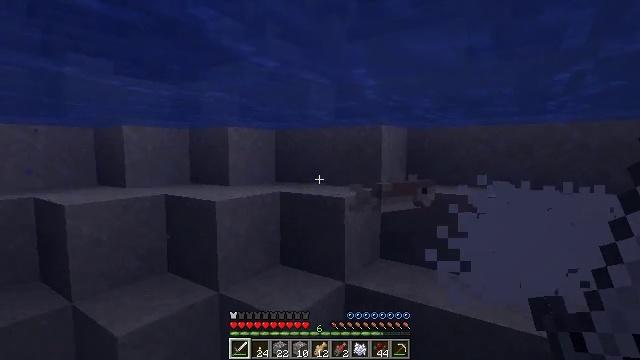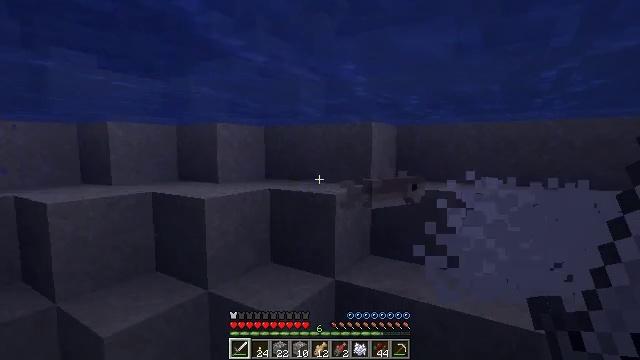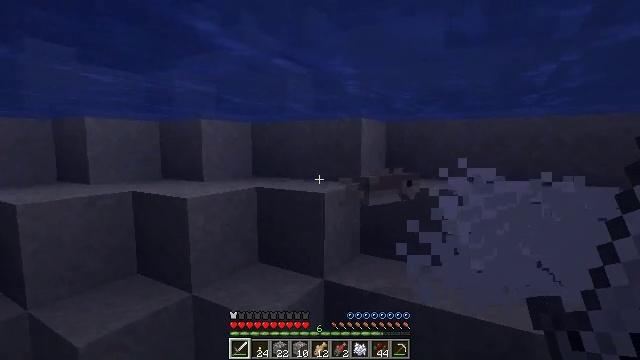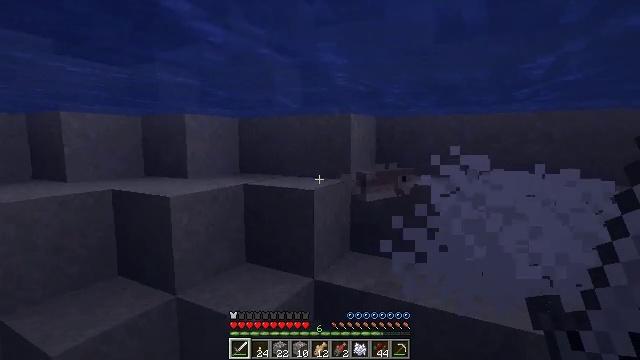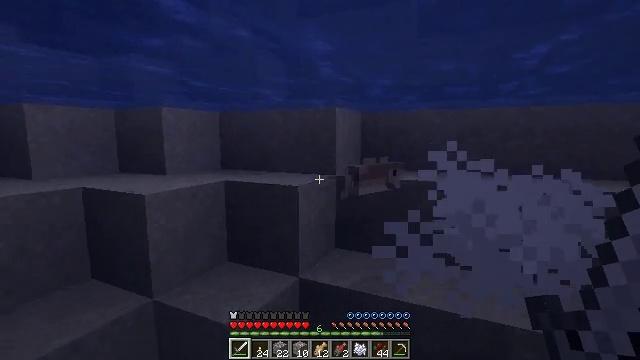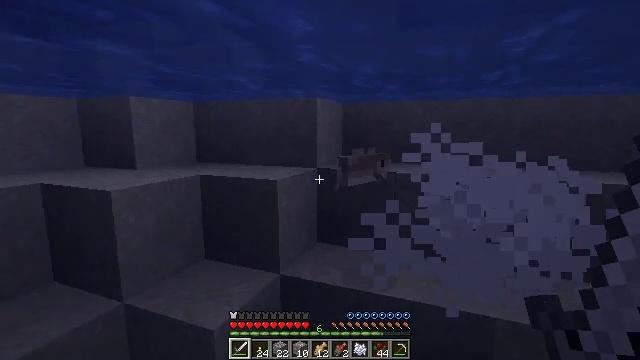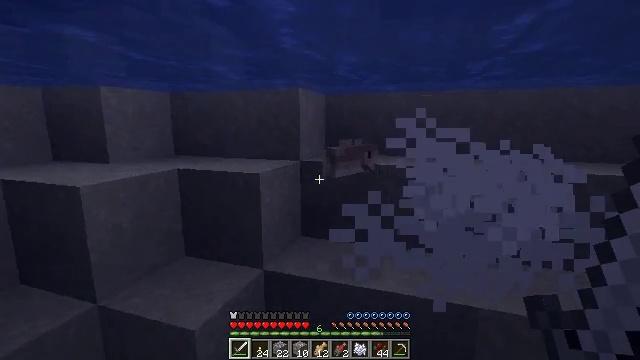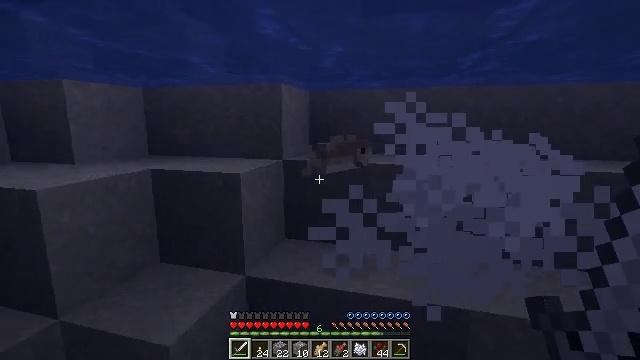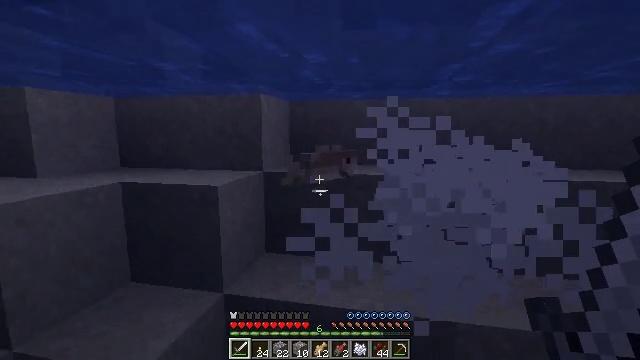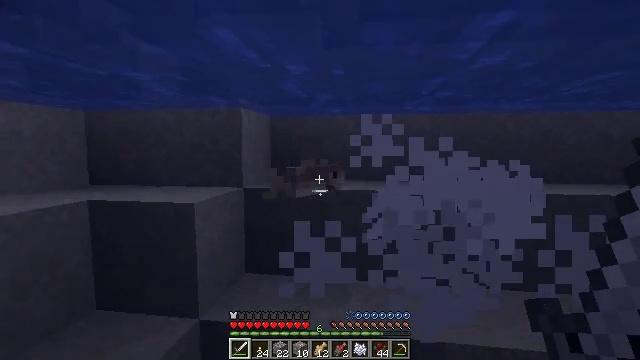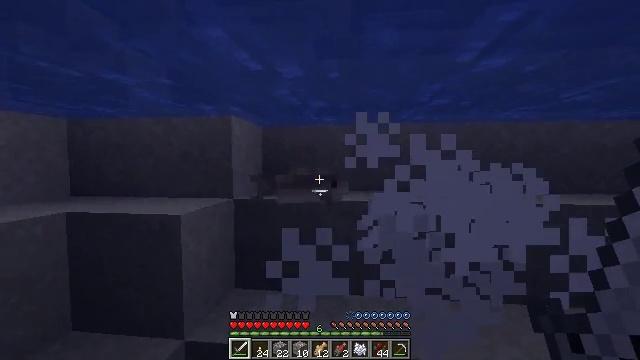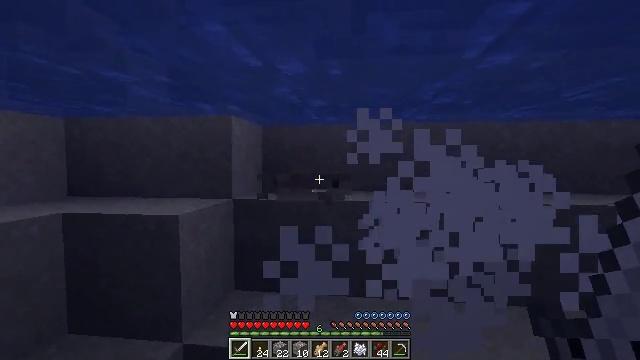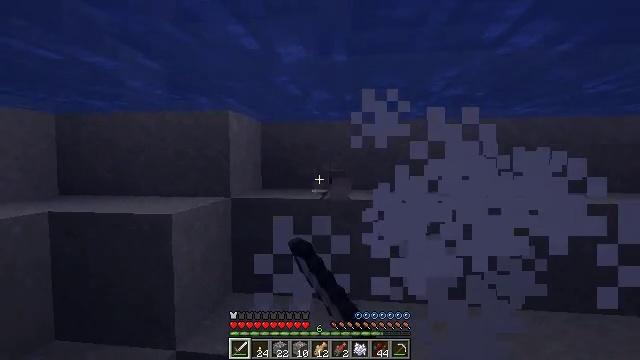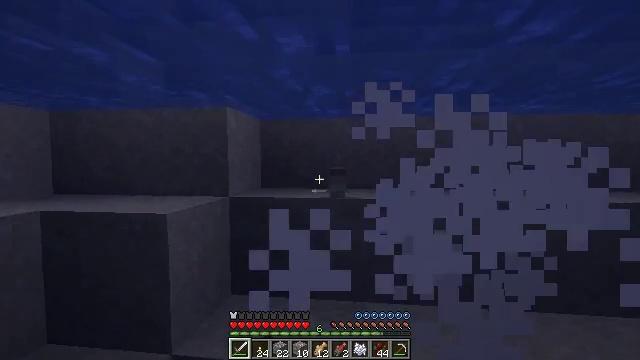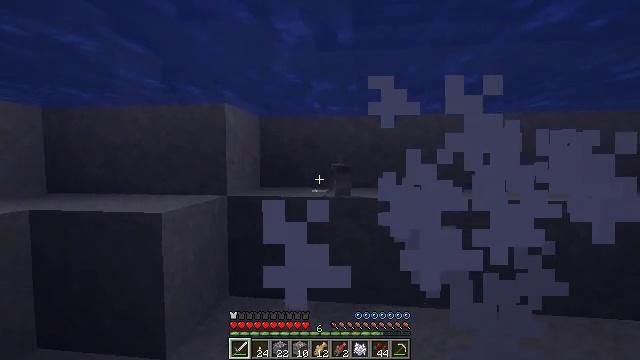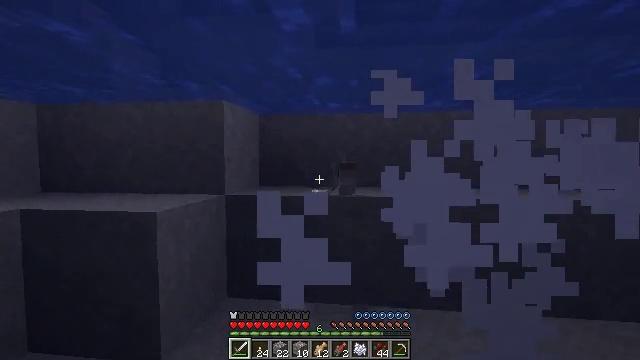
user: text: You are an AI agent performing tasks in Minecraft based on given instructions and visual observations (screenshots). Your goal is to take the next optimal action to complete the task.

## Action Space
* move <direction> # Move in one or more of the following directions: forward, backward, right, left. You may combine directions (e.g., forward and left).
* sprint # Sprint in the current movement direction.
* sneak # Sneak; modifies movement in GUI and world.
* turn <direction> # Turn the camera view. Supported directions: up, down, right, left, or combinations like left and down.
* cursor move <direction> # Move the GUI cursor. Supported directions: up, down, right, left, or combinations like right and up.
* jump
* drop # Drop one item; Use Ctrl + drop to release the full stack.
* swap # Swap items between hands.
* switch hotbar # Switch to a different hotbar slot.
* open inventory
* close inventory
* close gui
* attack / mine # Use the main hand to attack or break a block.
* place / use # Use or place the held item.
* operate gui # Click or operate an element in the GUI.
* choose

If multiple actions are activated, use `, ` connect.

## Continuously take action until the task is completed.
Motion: motion action
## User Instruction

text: Kill the cod.
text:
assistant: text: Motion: move forward, turn right
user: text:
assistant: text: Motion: move forward, turn right
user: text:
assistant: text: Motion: move forward, turn right
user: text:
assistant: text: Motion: move forward, turn right
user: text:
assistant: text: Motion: move forward, turn right and down
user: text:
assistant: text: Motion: move forward, turn right and down
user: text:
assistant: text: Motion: move forward, turn right
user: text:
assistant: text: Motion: move forward, turn right and up
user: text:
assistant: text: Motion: move forward, turn right and up
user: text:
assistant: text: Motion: move forward, turn right and up
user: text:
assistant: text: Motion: move forward, attack / mine
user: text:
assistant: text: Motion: move forward, attack / mine
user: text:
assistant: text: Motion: move forward
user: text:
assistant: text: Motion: move forward
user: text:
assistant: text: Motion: move forward, jump
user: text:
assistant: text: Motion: move forward, jump
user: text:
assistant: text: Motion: move forward, turn right, jump
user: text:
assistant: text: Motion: move forward, turn right, jump
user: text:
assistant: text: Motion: move forward, turn right, jump
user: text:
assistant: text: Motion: move forward, turn right and down, jump
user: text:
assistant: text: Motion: move forward, turn right and down, jump
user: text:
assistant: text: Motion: move forward, turn right and down, jump
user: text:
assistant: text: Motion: move forward, turn right and down, jump
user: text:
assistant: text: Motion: move forward, turn right and down, jump
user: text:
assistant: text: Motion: move forward, turn down
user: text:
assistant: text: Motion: move forward
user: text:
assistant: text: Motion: move forward
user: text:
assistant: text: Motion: move forward
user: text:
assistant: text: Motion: move forward
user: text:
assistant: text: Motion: move forward